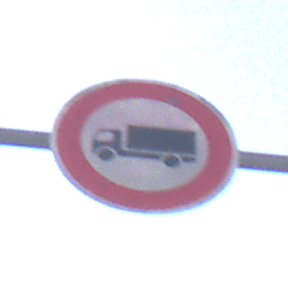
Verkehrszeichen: VerbotFuerKraftfahrzeugeUeberDreiKommaFuenfTonnen
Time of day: MorningAfternoon
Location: Outdoor (Urban)
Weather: PartlyCloudy
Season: NotSpecified
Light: Natural